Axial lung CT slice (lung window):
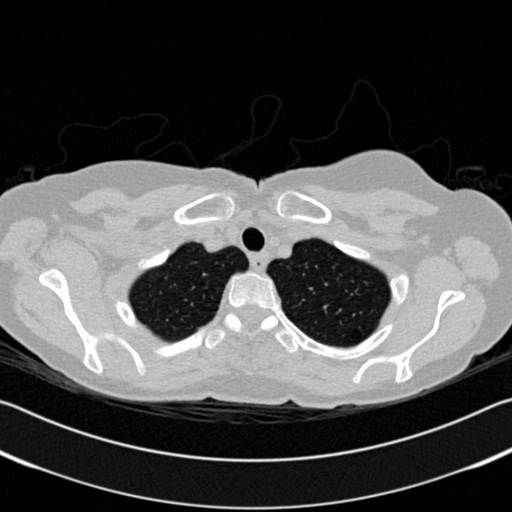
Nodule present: no